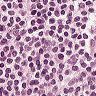
Metastatic tissue present: no